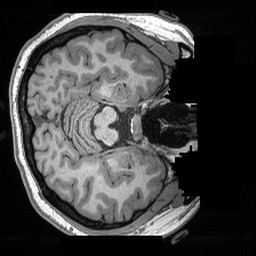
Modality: T1w
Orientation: axial
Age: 22
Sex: female
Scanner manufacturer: siemens
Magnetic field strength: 3 T
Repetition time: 2.17 s
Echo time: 0.00169 s